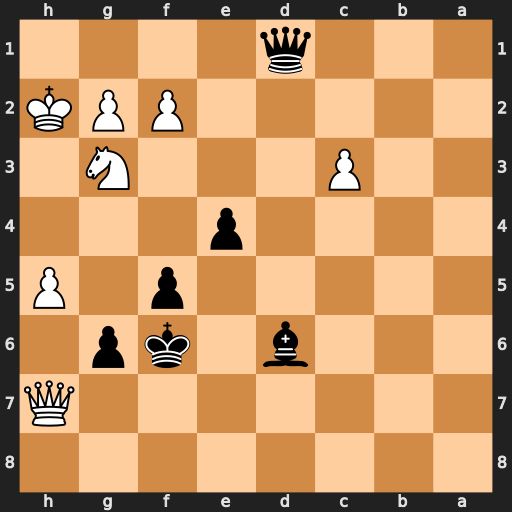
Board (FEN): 8/7Q/3b1kp1/5p1P/4p3/2P3N1/5PPK/3q4
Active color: b
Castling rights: -
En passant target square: -
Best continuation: Qxh5+ Qxh5 gxh5 Kh3 Bxg3 Kxg3 Ke5